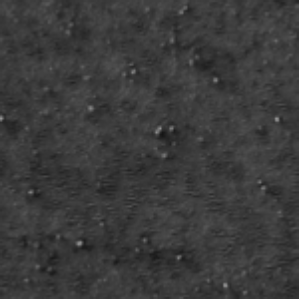
Label: frost